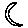
Label: moon